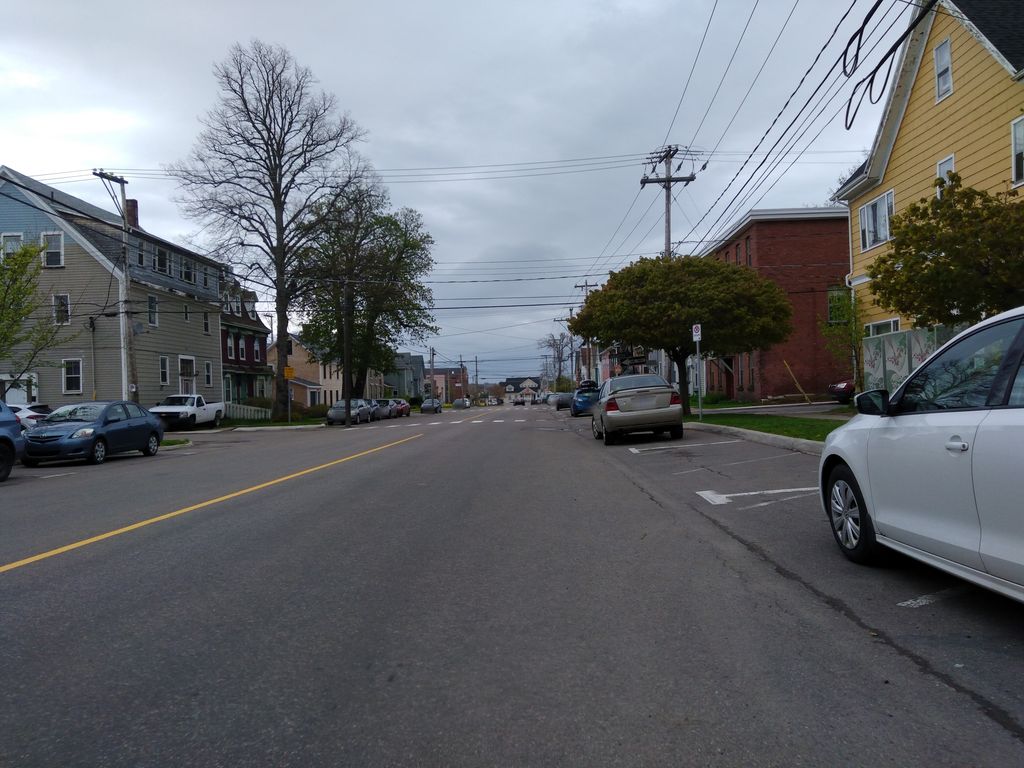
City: charlottetown